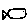
Label: fish